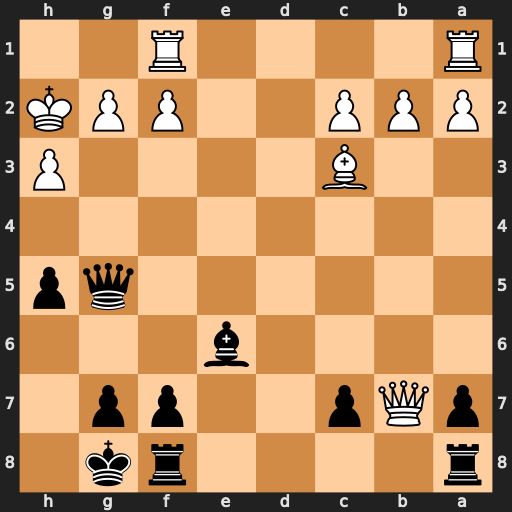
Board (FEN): r4rk1/pQp2pp1/4b3/6qp/8/2B4P/PPP2PPK/R4R2
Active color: b
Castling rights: -
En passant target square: -
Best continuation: Bd5 Qxd5 Qxd5